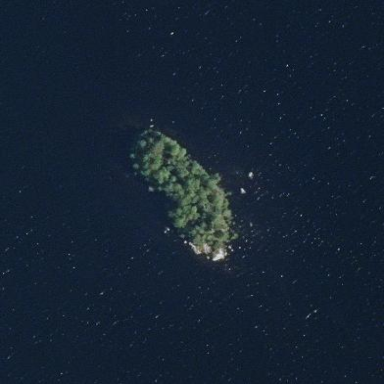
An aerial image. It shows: Islet.